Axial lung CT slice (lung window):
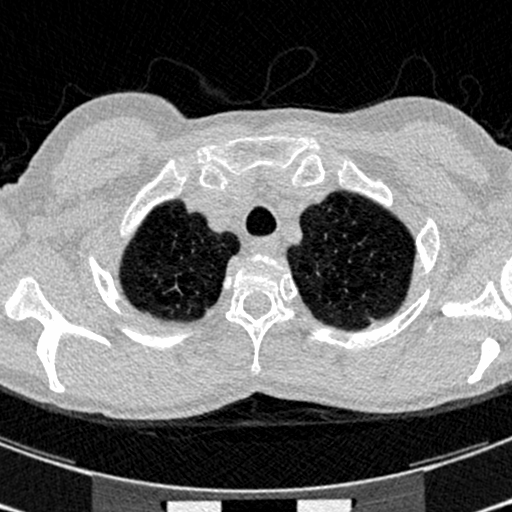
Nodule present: no